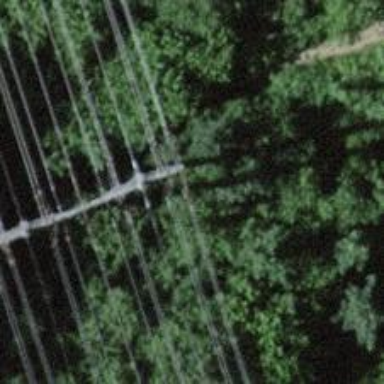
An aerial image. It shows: Power line in the image.